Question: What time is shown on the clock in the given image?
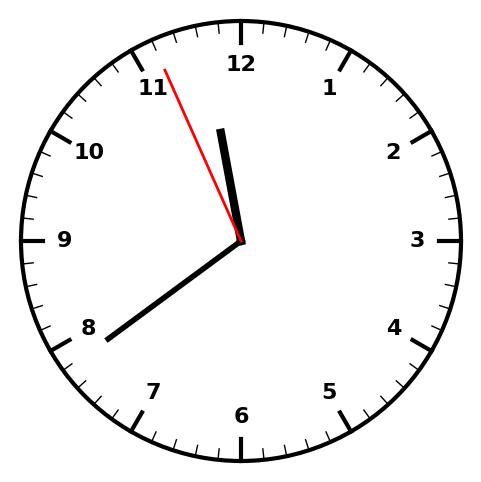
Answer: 11:38:56